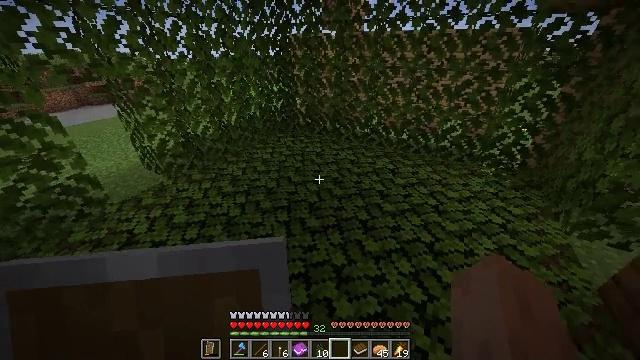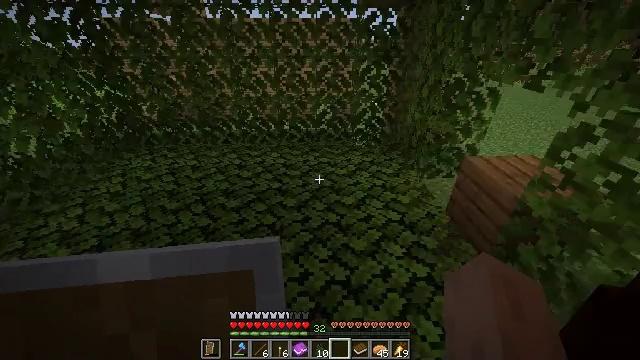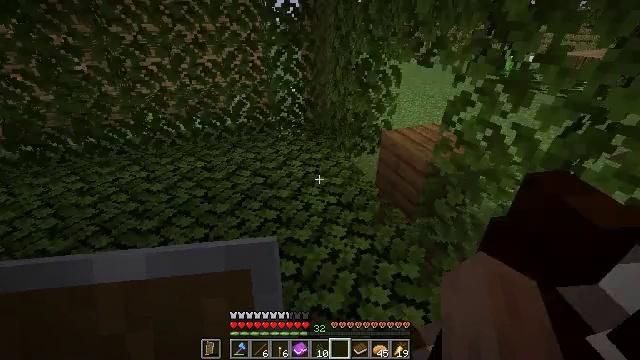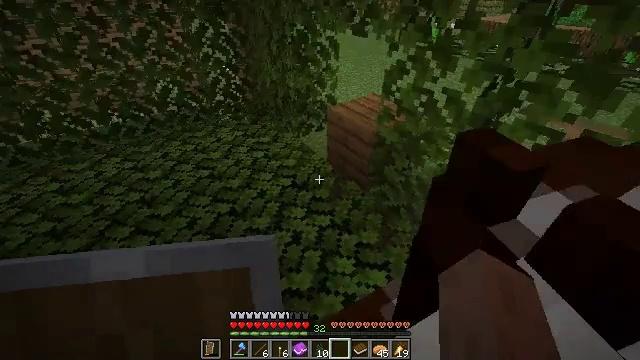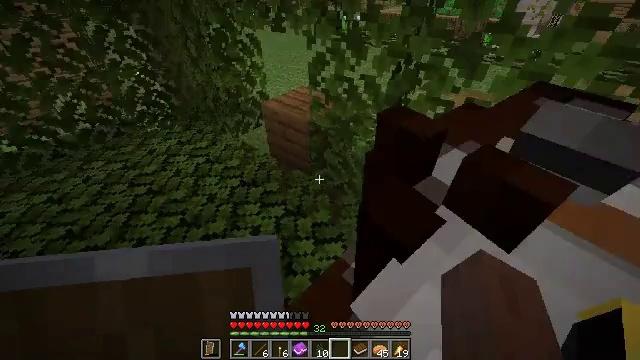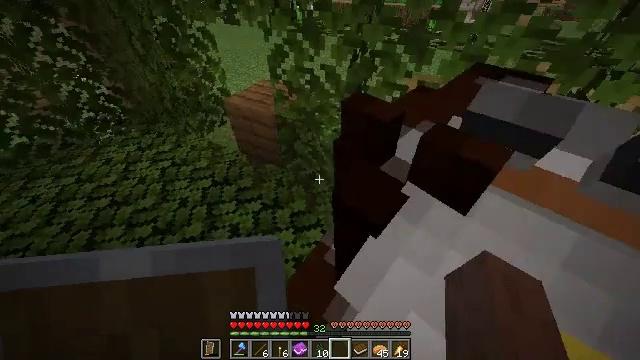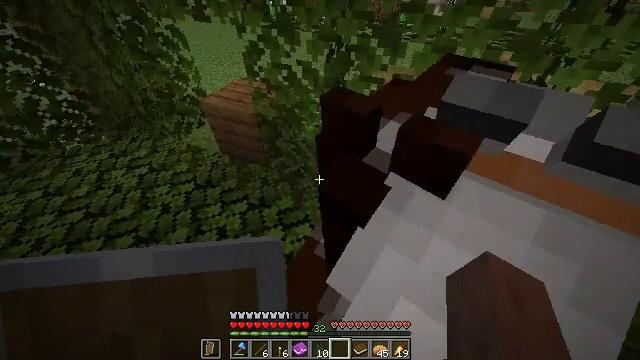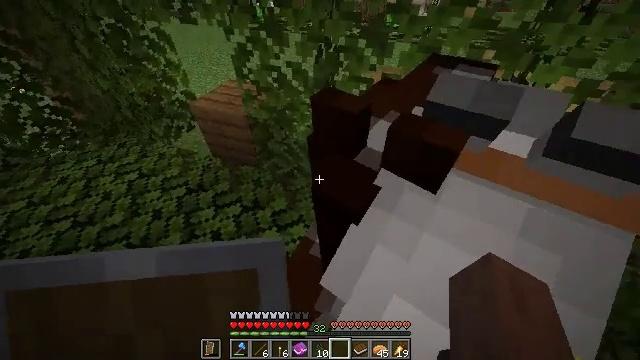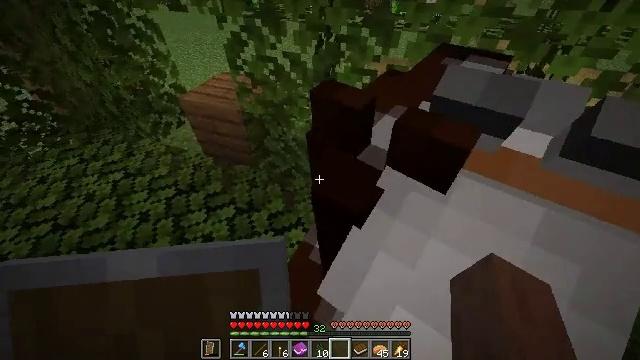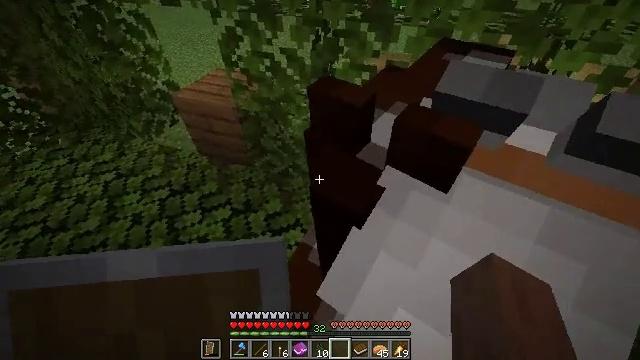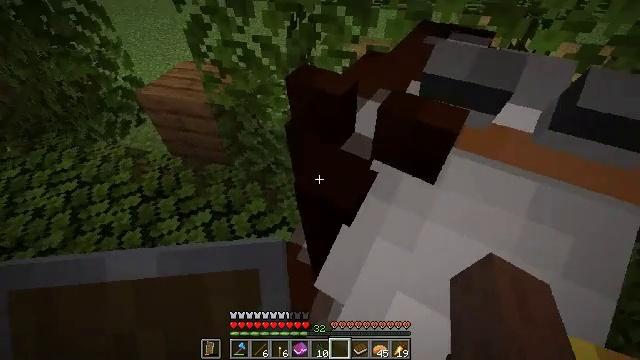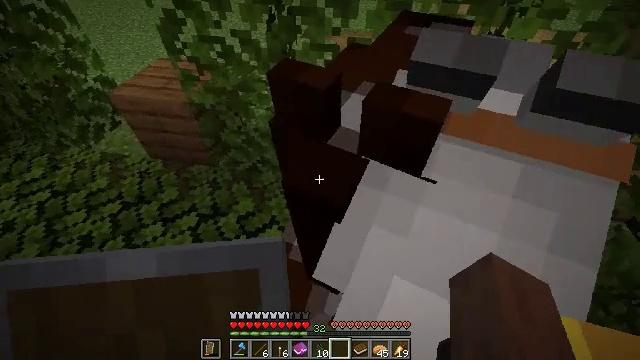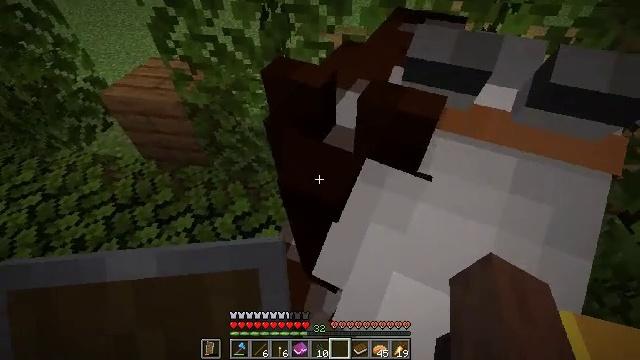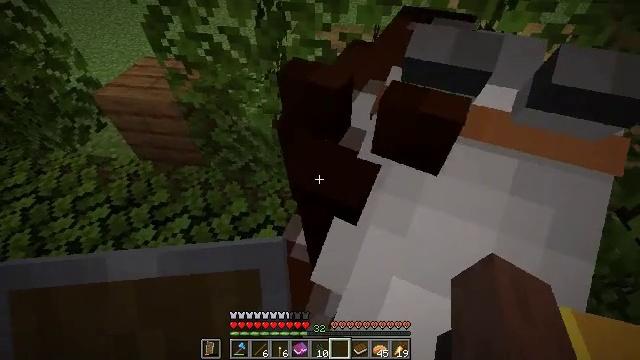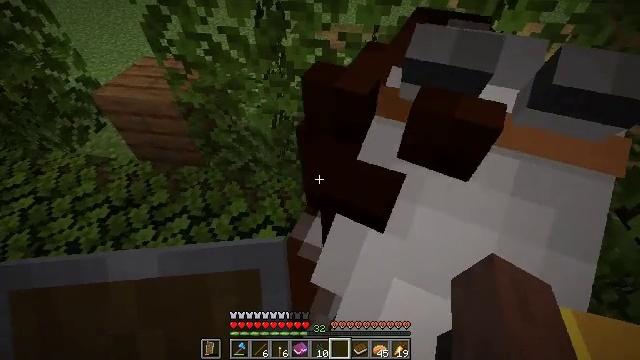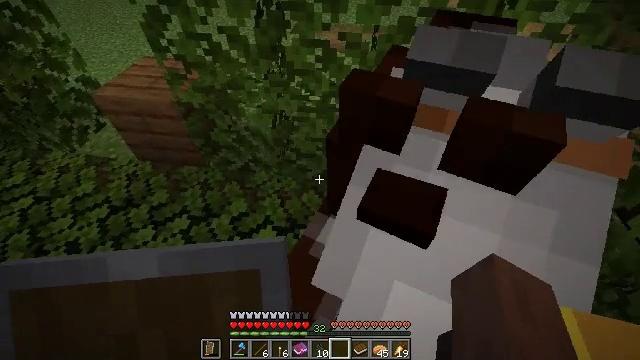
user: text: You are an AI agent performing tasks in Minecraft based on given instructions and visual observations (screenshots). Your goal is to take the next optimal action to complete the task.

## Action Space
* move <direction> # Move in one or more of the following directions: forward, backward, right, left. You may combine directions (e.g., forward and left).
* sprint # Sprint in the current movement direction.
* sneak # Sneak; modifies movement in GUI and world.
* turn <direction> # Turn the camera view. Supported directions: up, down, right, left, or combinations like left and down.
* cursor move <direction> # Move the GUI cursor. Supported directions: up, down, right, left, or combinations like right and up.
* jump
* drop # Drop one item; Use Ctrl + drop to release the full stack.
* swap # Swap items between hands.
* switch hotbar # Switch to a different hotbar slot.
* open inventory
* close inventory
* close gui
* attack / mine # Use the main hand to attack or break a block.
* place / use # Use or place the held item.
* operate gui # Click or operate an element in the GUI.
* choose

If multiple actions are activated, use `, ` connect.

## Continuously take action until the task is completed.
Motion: motion action
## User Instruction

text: Drop a suspicious stew.
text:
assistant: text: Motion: move right, sprint, turn right, jump
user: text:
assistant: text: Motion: move forward and move right, sprint, turn right and down, jump
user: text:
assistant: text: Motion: move forward and move right, sprint, turn right and down, jump
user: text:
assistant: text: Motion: move forward and move left, sprint, turn right and down, jump
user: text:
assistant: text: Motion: move forward and move left, sprint, turn right and down, jump
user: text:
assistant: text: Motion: move forward and move left, sprint, turn right and down, jump
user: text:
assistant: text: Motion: move left, sprint, jump
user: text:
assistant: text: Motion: move left, sprint, jump
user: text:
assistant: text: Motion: move back and move left, sprint, turn right, jump
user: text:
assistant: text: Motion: move back and move left, sprint, turn right and down, jump
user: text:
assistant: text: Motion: move back and move left, sprint, turn right, jump
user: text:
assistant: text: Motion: move back and move left, sprint, jump
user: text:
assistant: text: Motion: move back and move left, sprint, jump
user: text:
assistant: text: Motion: move left, sprint, jump
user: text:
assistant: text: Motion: move forward and move left, sprint, jump
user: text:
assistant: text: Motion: move forward and move left, sprint, jump
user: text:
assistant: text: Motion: move forward and move left, sprint, jump
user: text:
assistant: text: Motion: move forward and move left, sprint, jump
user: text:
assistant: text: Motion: move forward and move left, sprint, jump
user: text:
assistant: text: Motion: move forward and move right, sprint, jump
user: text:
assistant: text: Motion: move forward and move right, sprint, jump
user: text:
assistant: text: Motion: move right, sprint, turn left and up, jump
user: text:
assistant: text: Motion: move right, sprint, turn left and up, jump
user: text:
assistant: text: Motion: move forward and move right, sprint, turn left and up, jump
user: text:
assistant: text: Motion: move forward and move right, sprint, turn left and up, jump
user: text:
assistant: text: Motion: move forward and move right, sprint, turn left, jump
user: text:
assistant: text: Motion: move forward and move right, sprint, turn left, jump
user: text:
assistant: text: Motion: move forward and move right, sprint, turn left, jump
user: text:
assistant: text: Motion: move forward and move right, sprint, turn left, jump
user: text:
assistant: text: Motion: move forward and move right, sprint